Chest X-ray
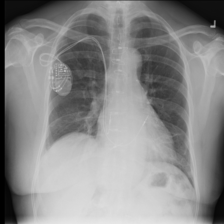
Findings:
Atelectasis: positive
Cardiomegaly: negative
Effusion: negative
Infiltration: negative
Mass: negative
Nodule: negative
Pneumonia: negative
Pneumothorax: negative
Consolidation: negative
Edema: negative
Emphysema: negative
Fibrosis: negative
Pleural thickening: negative
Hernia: negative